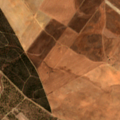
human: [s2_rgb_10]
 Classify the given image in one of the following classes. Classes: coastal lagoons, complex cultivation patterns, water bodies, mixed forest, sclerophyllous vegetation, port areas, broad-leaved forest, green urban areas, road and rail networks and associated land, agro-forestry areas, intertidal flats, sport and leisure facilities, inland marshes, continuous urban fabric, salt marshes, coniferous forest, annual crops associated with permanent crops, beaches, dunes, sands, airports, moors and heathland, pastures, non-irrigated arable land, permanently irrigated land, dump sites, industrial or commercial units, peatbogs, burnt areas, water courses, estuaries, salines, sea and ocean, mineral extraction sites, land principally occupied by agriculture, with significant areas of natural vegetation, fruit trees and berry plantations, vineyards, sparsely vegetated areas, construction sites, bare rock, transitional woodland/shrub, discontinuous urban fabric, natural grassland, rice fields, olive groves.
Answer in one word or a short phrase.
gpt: non-irrigated arable land, transitional woodland/shrub